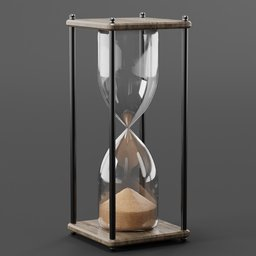
Label: decoration